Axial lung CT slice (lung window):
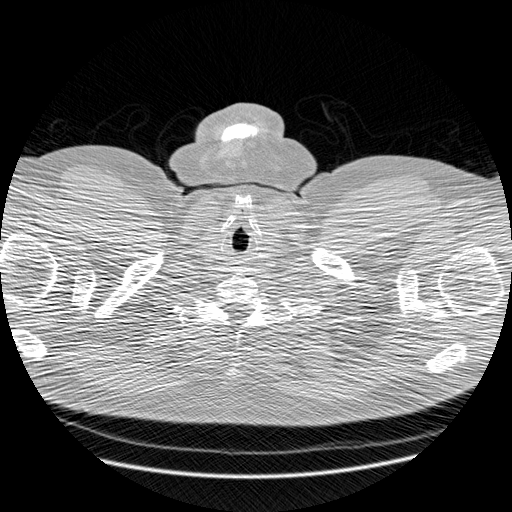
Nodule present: no